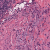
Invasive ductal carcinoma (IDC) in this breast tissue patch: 1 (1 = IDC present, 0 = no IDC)